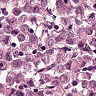
Metastatic tissue present: yes